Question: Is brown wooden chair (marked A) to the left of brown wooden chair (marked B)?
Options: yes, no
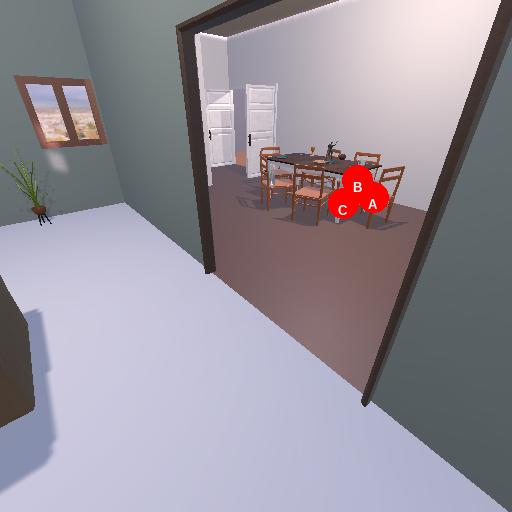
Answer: yes